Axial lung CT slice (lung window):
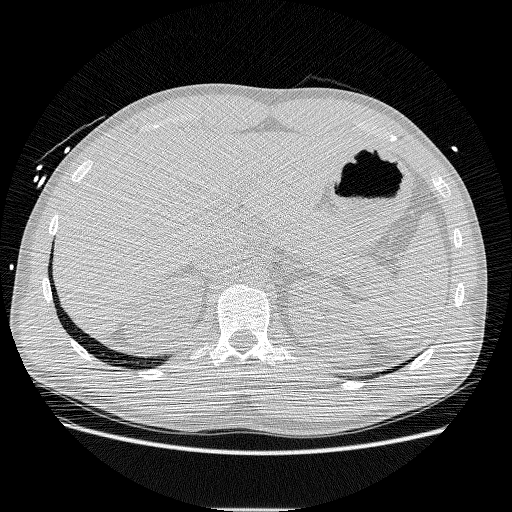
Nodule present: no